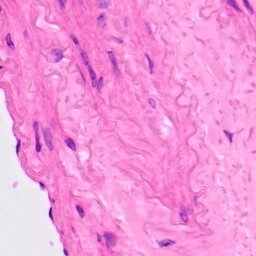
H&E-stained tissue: Lung